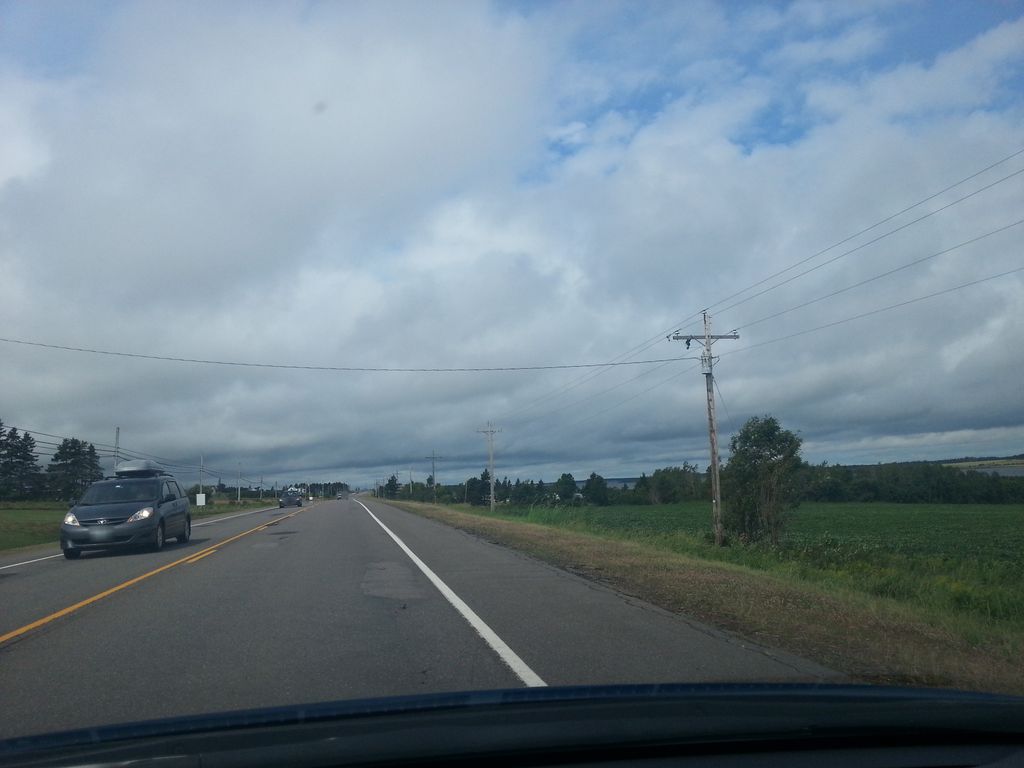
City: charlottetown